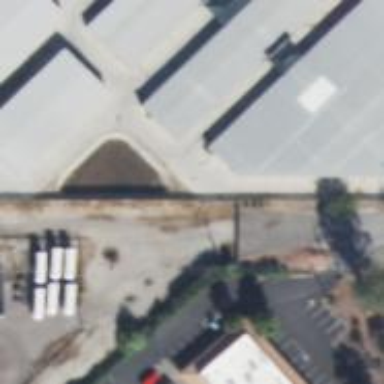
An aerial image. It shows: Building housing storage rental shop.